Field crop: maize
Growth stage: 2
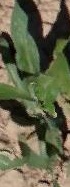
Species: maize